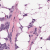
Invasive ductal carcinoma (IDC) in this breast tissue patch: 1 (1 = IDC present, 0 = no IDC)